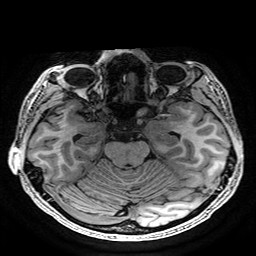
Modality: T1w
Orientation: coronal
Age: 24
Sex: male
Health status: healthy
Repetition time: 2.53 s
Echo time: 0.0034 s